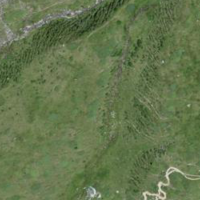
EUNIS habitat code: 26
Species observed at this site:
Arnica montana